Question: I'm developing sharepoint datetime control and got some problem with css of this control.
below is my html code.
'''
<td style="padding-top: -10px">
<SharePoint:DateTimeControl CalendarImageUrl="/_layouts/NCS.OCP.Resource/images/calendar.jpg"
DatePickerFrameUrl="/_layouts/iframe.aspx" ID="DateDOB" DateOnly="true" Calendar="Gregorian"
LocaleId="2057" runat="server"></SharePoint:DateTimeControl>
<td>
'''
I have tried modify ms-input css with padding-top -10px but failed, this control always falls down of my td.
is there any way to pull this control up so that this td can on one line...?

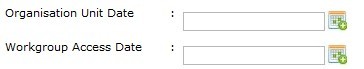
Answer: Looks like sharepoint has it's own '<div>'s or '<td>'s. Maybe even some custom css/
Try inspecting the elements, getting their ID's and then changing it with JS.